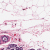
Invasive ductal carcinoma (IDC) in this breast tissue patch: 0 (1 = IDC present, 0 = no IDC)